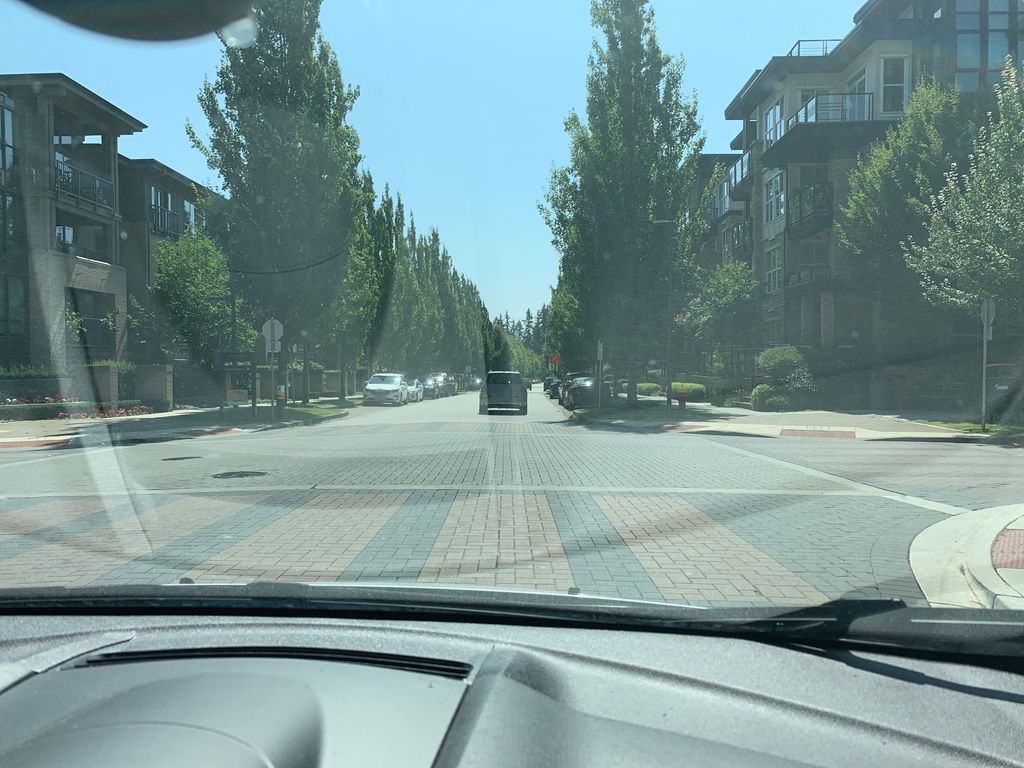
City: vancouver